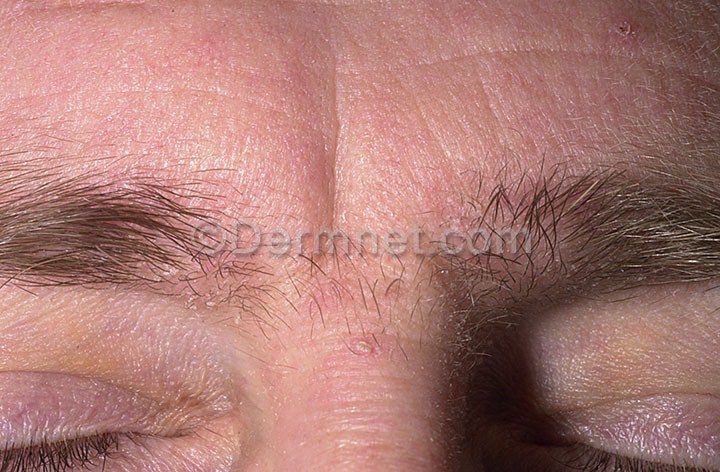
Disease: Psoriasis pictures Lichen Planus and related diseases